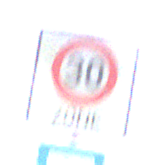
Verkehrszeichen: BeginnZone30
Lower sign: SackgasseRadverkehrDurchlaessig
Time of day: Midday
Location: Roofed (Beach)
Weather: Overcast
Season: NotSpecified
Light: Natural